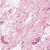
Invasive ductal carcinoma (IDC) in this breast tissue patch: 0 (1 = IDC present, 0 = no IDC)